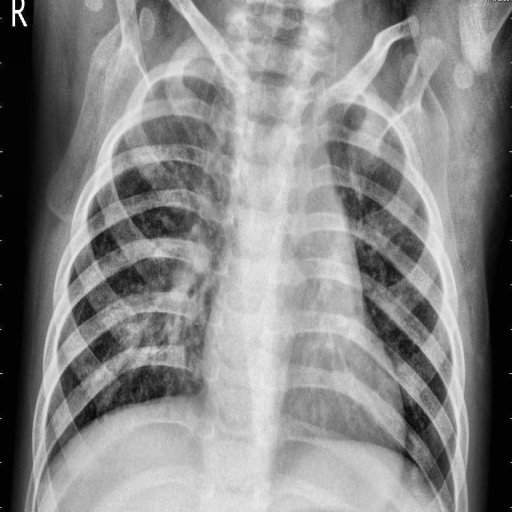
Finding: PNEUMONIA